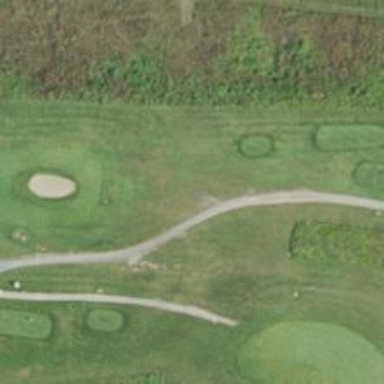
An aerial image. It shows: Service road used as golf cart path.